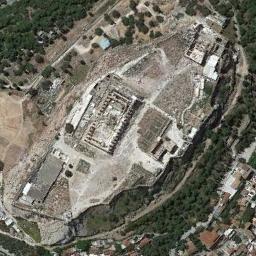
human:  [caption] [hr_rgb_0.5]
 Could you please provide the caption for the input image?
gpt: Many trees of different sizes are beside the palace .

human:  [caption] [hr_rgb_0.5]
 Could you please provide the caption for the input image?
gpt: The central part of the palace is a circular building .

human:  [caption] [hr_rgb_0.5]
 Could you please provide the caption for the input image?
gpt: The palace with some clearings is surrounded by a grove of trees .

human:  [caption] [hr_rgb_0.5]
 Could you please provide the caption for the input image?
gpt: The palace is on the bare land surrounded by trees .

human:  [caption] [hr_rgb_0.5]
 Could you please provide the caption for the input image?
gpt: There are many green trees beside the palace .